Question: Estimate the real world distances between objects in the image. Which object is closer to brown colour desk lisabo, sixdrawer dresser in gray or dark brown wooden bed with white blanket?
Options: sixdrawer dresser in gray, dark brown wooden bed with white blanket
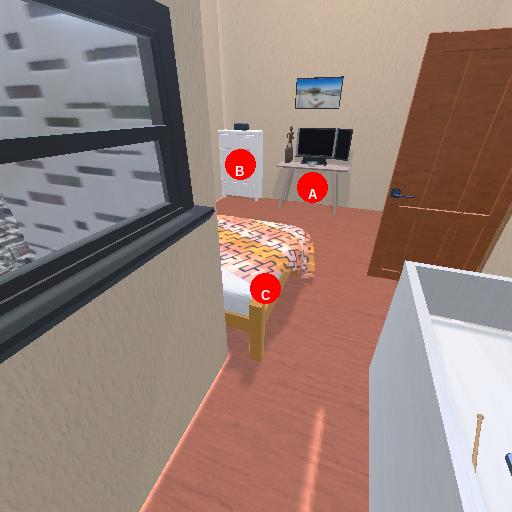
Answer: sixdrawer dresser in gray